Question: Please see the following picture. I don't know how to create two rows inside a single data cell in Cognos.

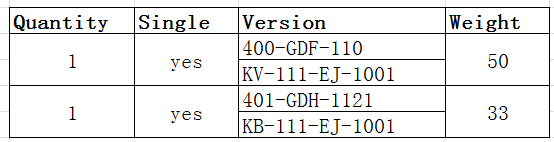
Answer: You can insert a table with 2 rows and a single column for the Version query item cell. Then you can populate the 2 rows with appropriate fields from Data Source.
Please find below screen shot where I inserted a table and populated fields in the 2 rows.
This report has been tested and runs fine.